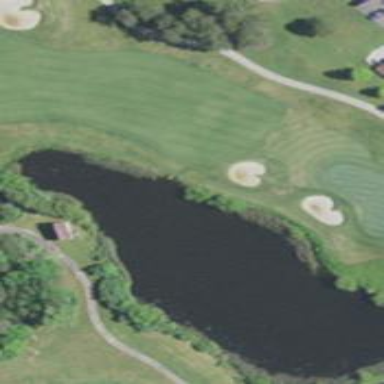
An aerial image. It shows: Golf hole.